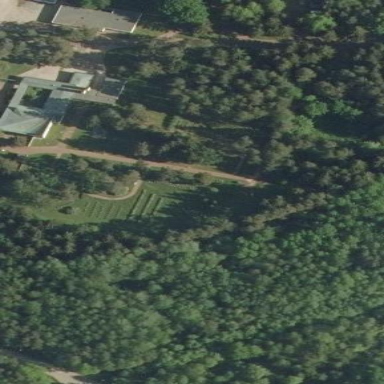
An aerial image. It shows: Cemetery.